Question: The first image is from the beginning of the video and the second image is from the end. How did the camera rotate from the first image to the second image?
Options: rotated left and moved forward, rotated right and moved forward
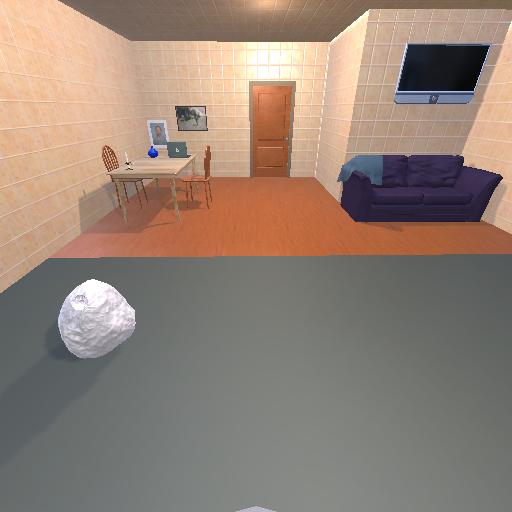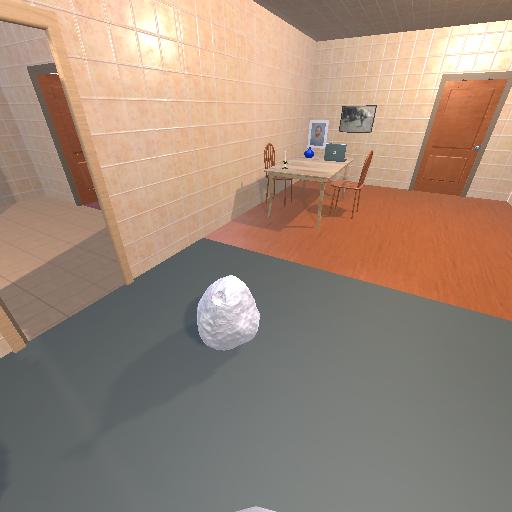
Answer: rotated left and moved forward